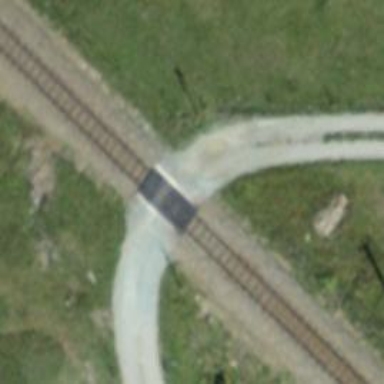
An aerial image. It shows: Level crossing along the railway.